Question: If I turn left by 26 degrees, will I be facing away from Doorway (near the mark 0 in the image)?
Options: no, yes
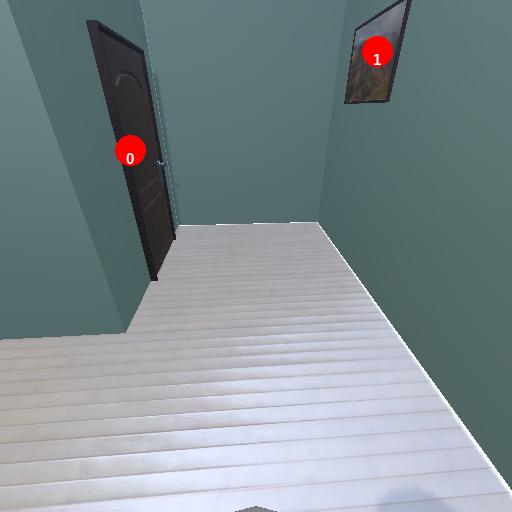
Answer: no